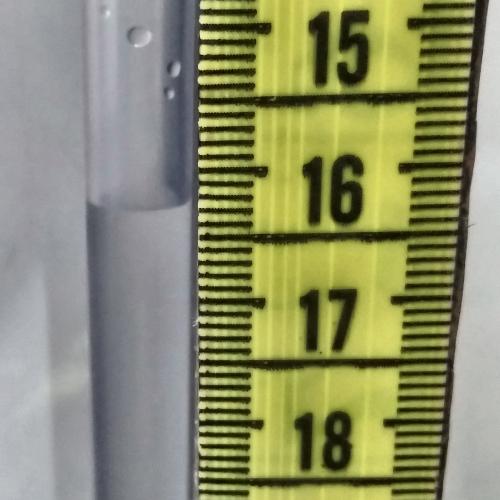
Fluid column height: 16.2 cm